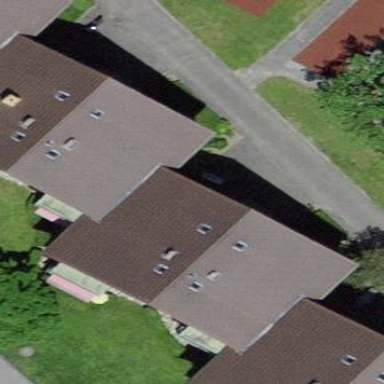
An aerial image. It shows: Gabled terrace building with the roof oriented across.